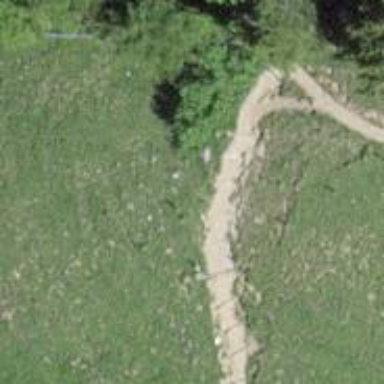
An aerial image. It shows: Path.